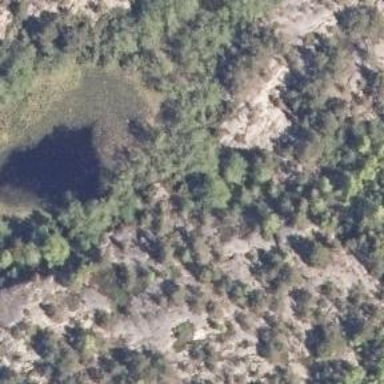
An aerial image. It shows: Cliff in nature.